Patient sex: M
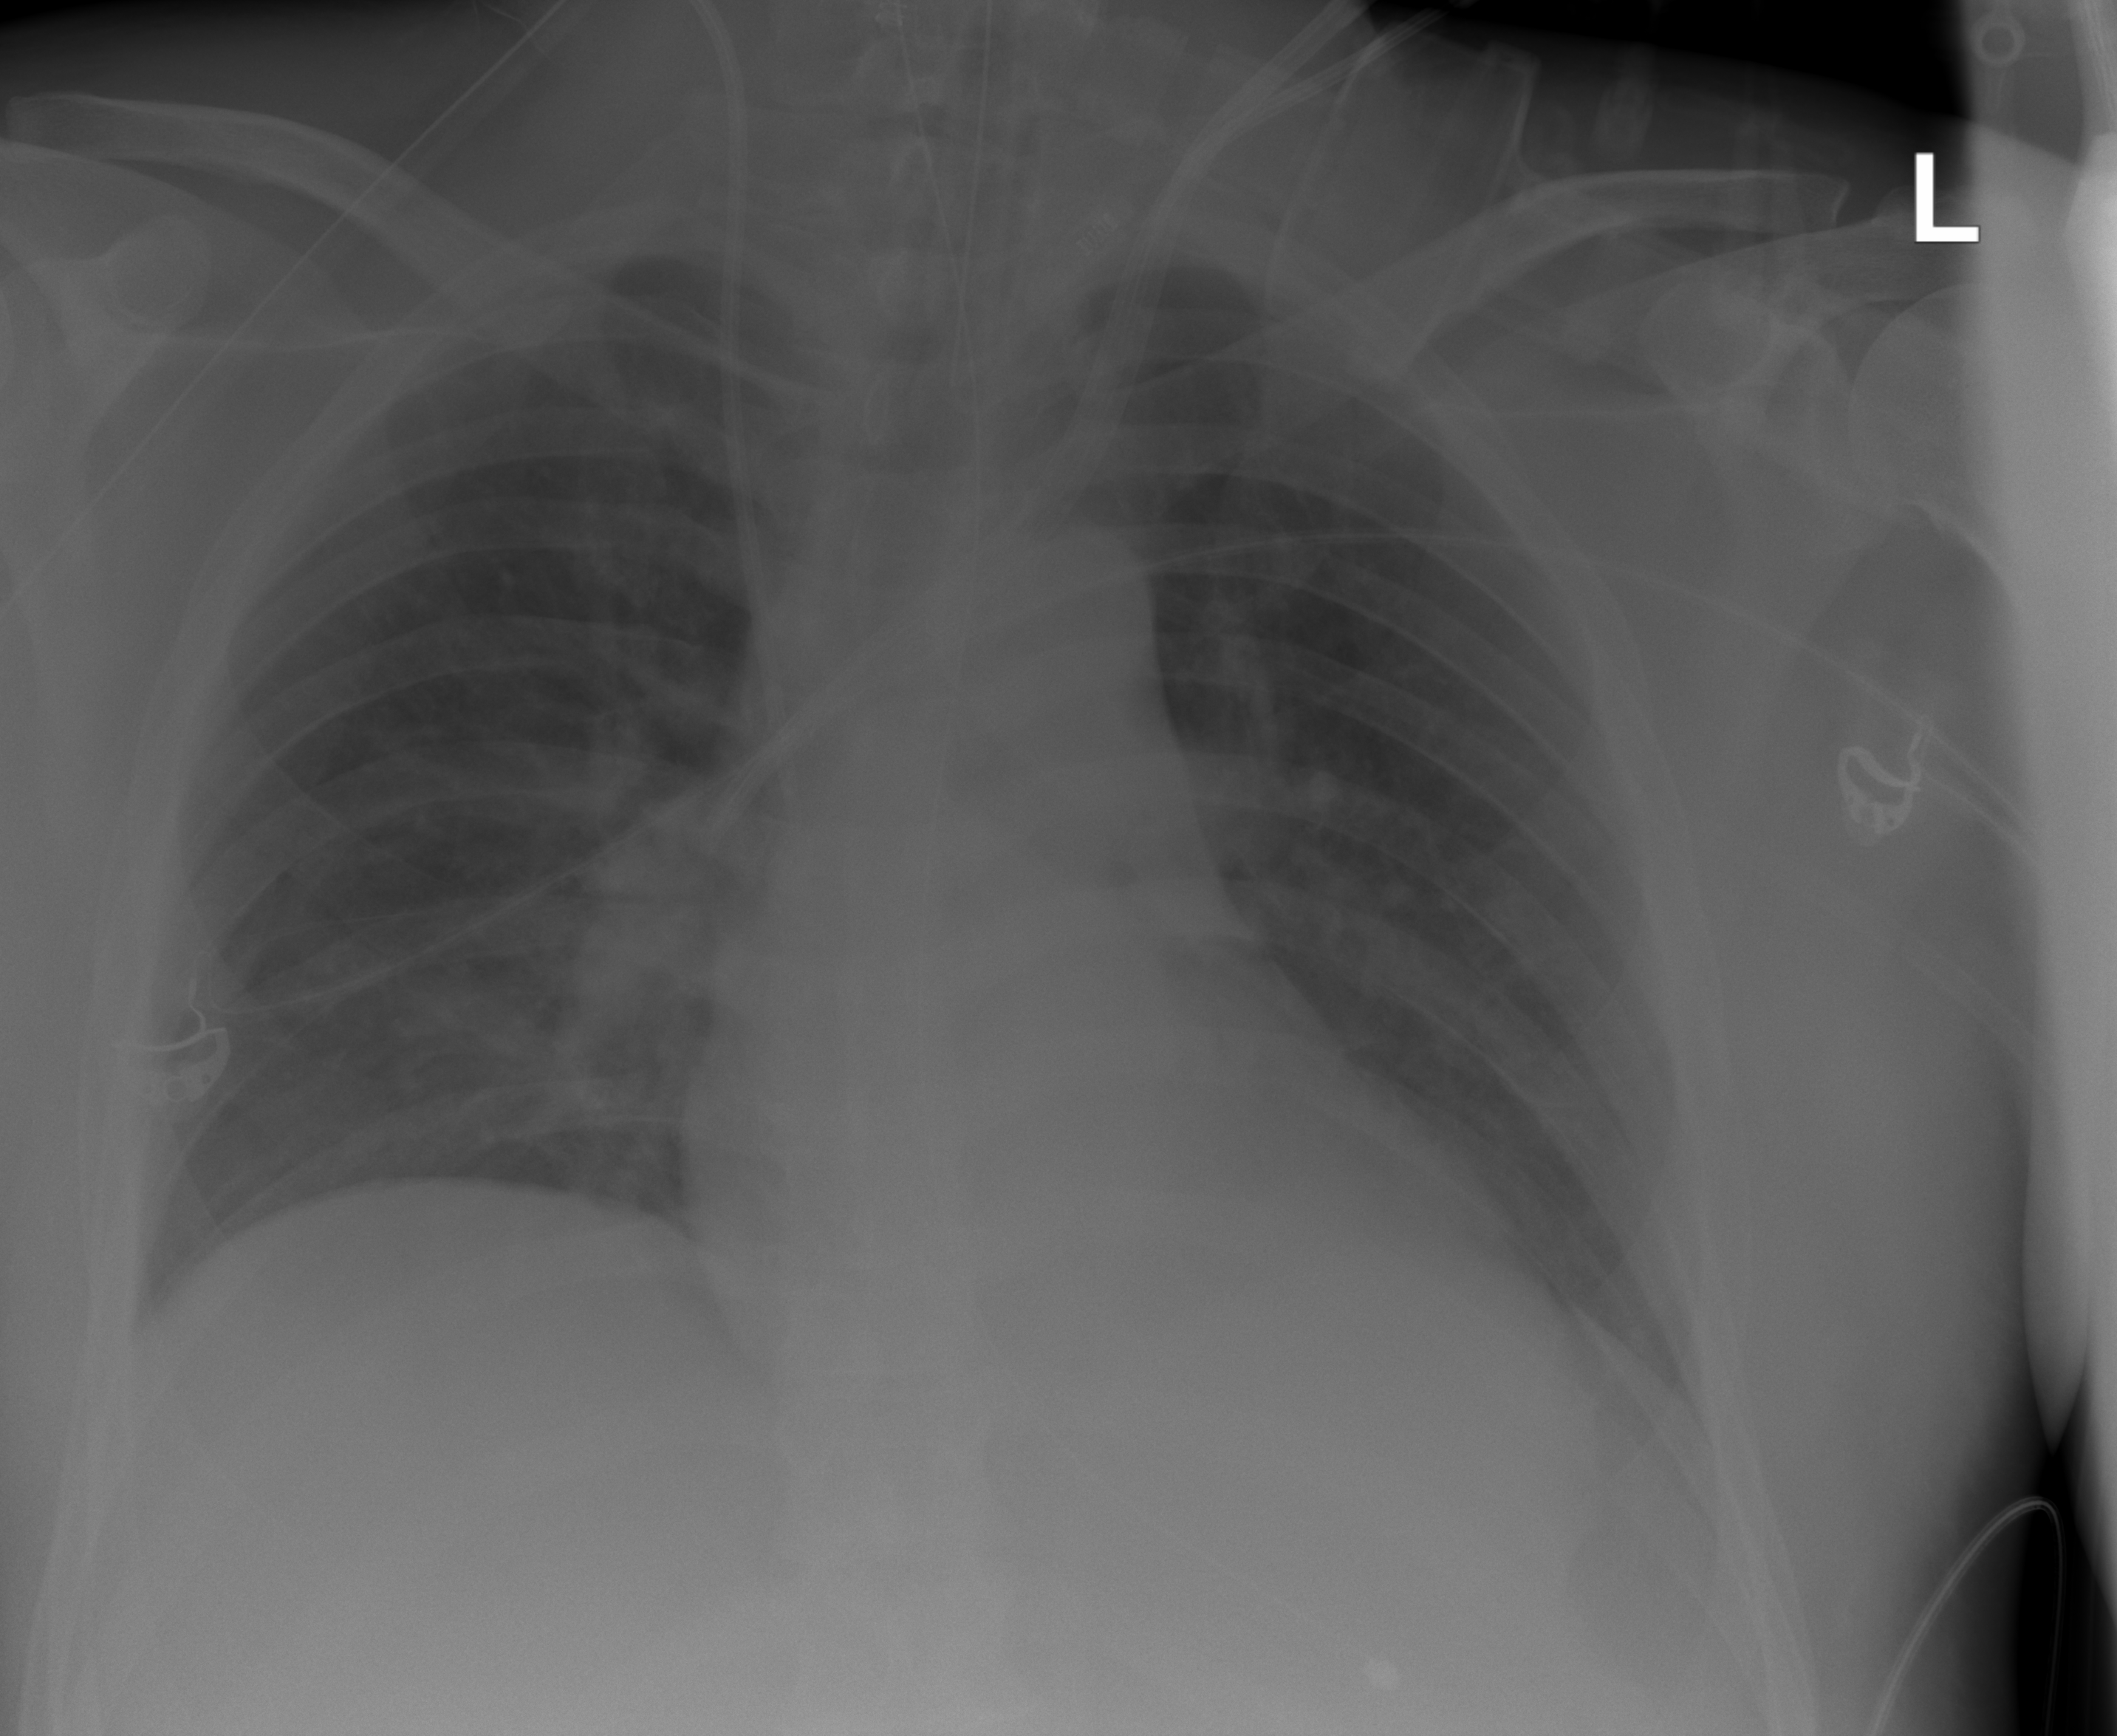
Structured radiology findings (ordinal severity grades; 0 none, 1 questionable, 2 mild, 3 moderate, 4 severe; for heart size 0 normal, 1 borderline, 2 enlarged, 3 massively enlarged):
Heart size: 1
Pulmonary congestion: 1
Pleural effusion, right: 0
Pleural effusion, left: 2
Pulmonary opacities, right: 0
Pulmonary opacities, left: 0
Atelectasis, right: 2
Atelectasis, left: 0